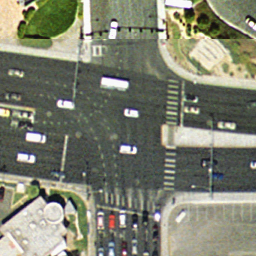
Label: intersection